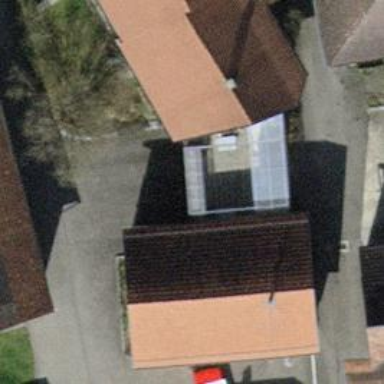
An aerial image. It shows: Office building with gabled roof.